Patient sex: M
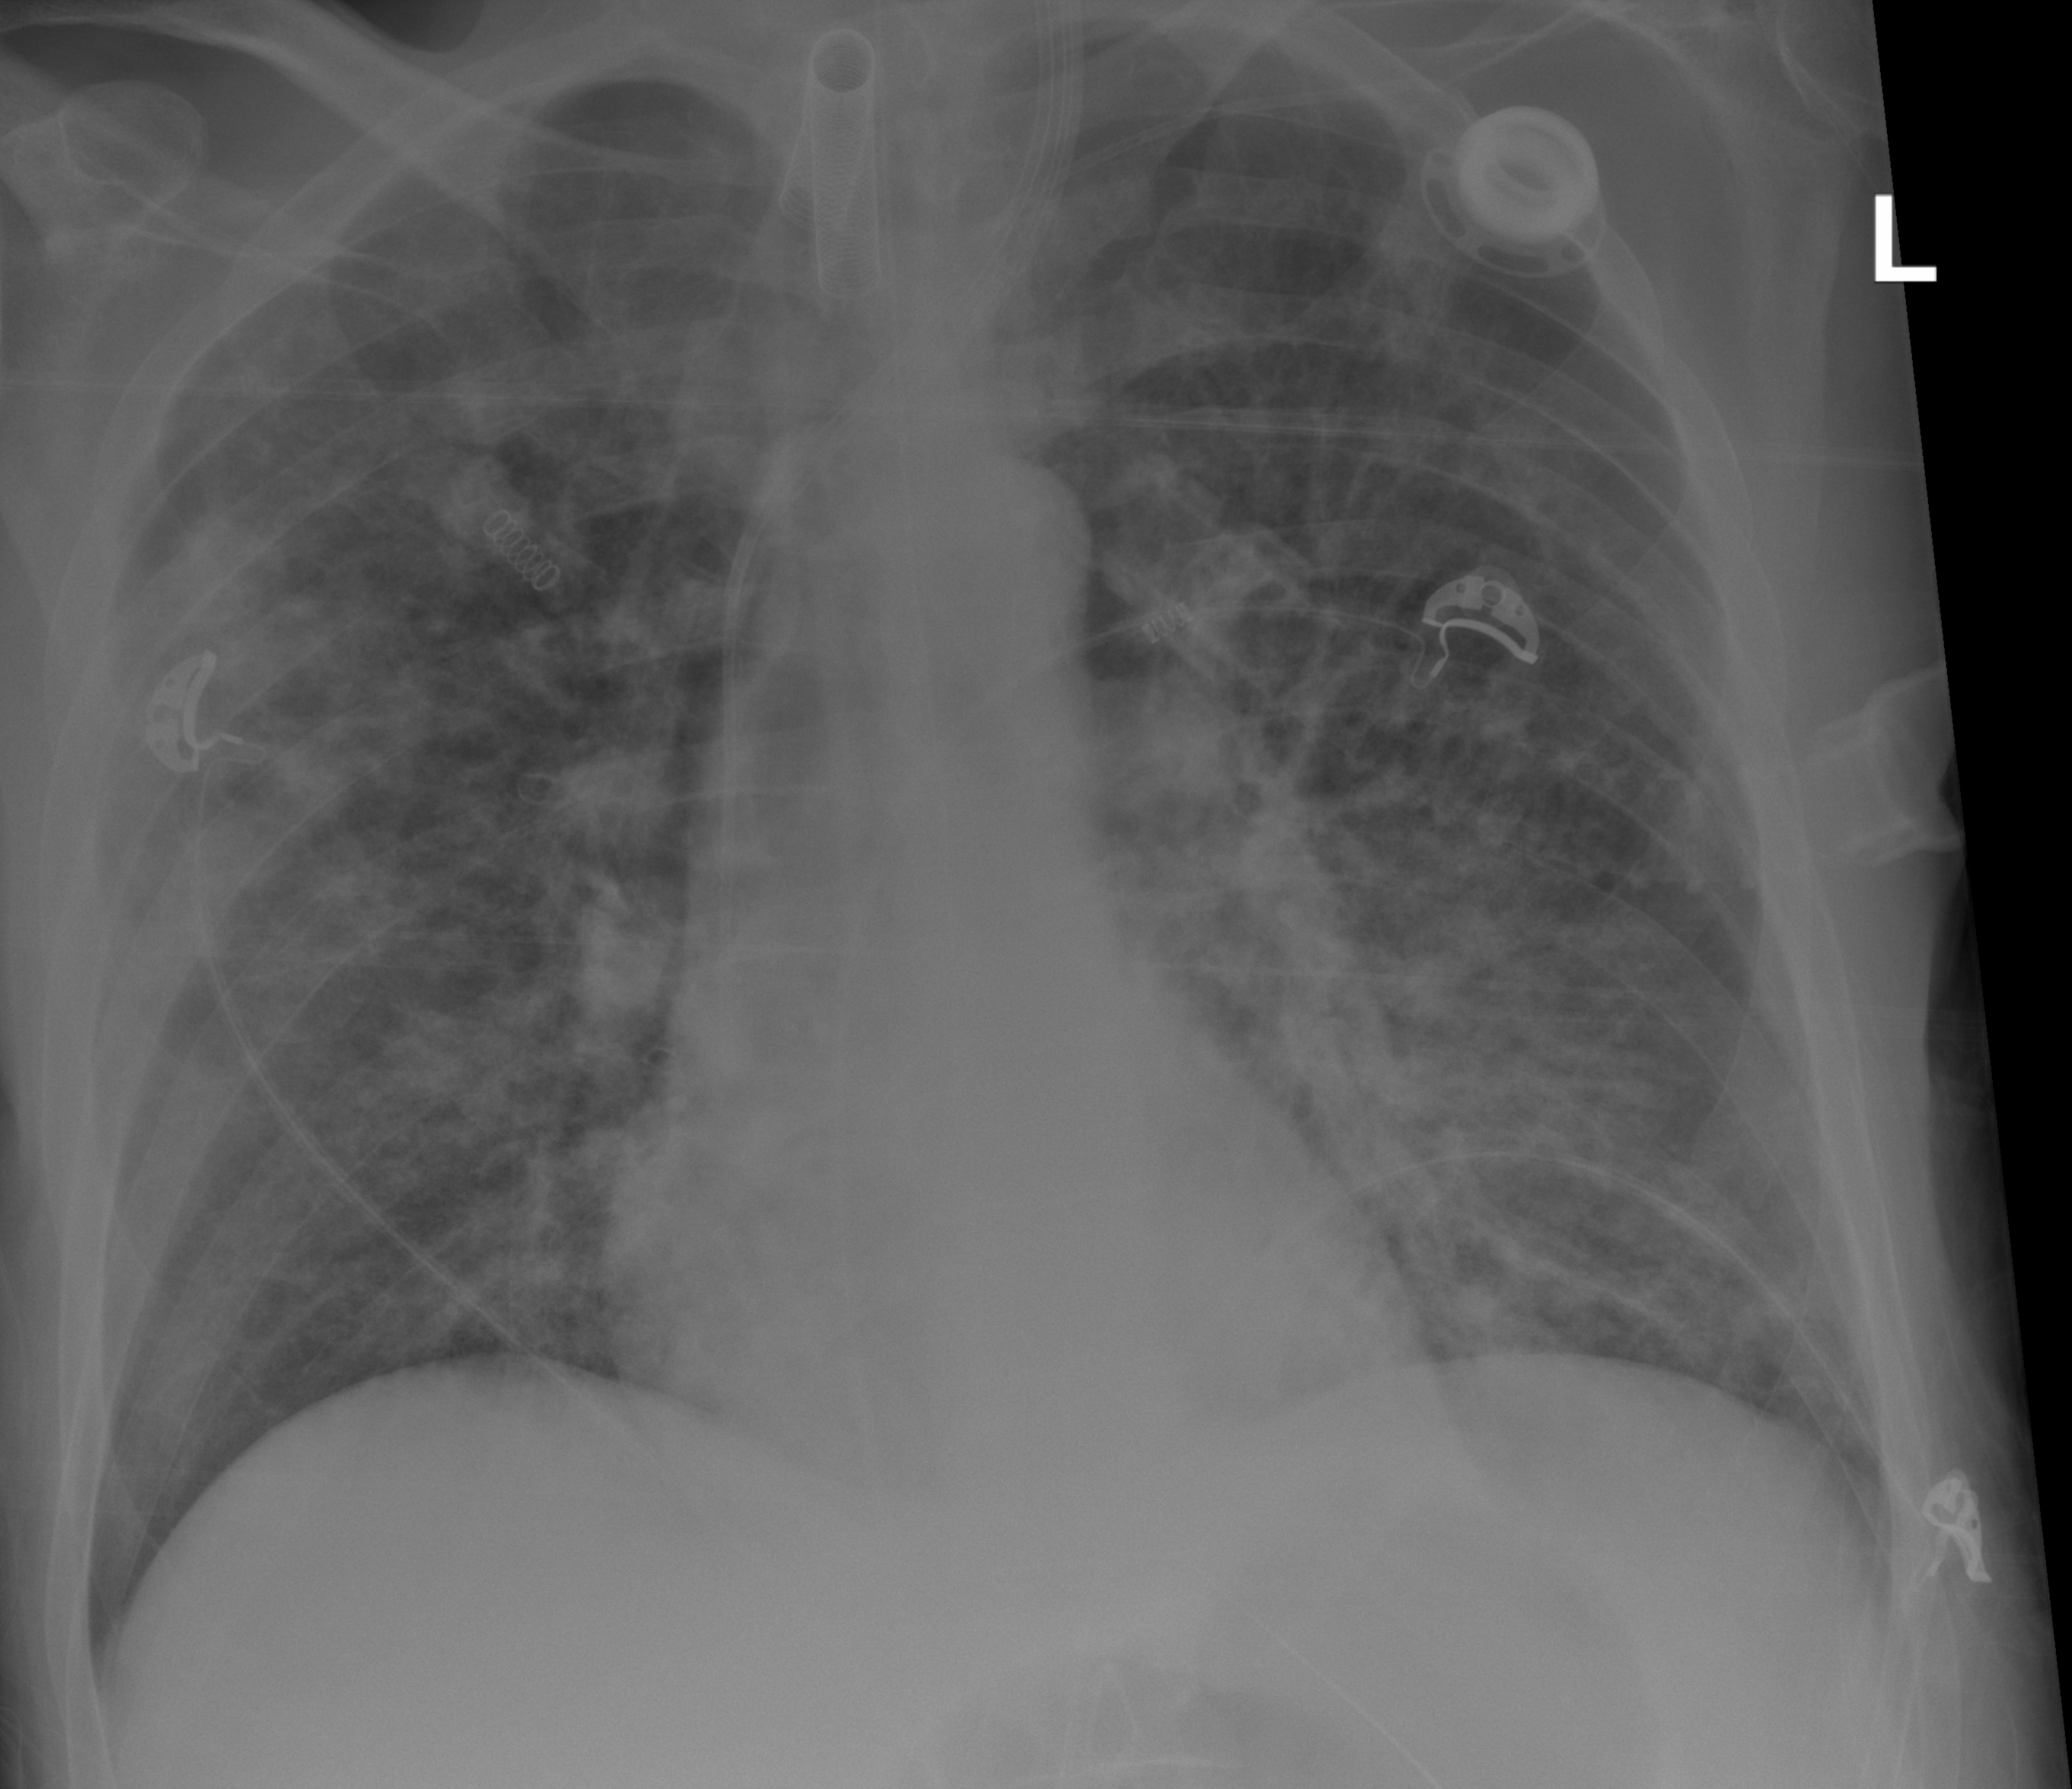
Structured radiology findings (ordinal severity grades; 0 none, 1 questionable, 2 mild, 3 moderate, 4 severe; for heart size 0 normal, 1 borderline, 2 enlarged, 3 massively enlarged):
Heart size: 0
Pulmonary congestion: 2
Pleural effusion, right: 0
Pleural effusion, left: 0
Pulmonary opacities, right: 3
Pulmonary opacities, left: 3
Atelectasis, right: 0
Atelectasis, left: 0